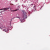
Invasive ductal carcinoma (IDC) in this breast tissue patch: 0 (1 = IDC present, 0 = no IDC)